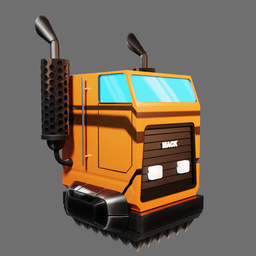
Label: mechanical